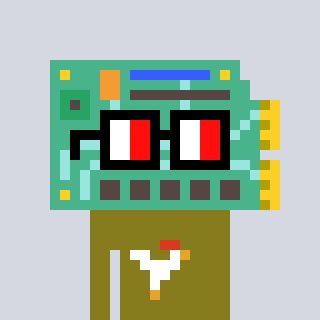
a pixel art character with square glasses with black frames and red eyes, a chipboard-shaped head and a gunk-colored body on a cool background